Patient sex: F
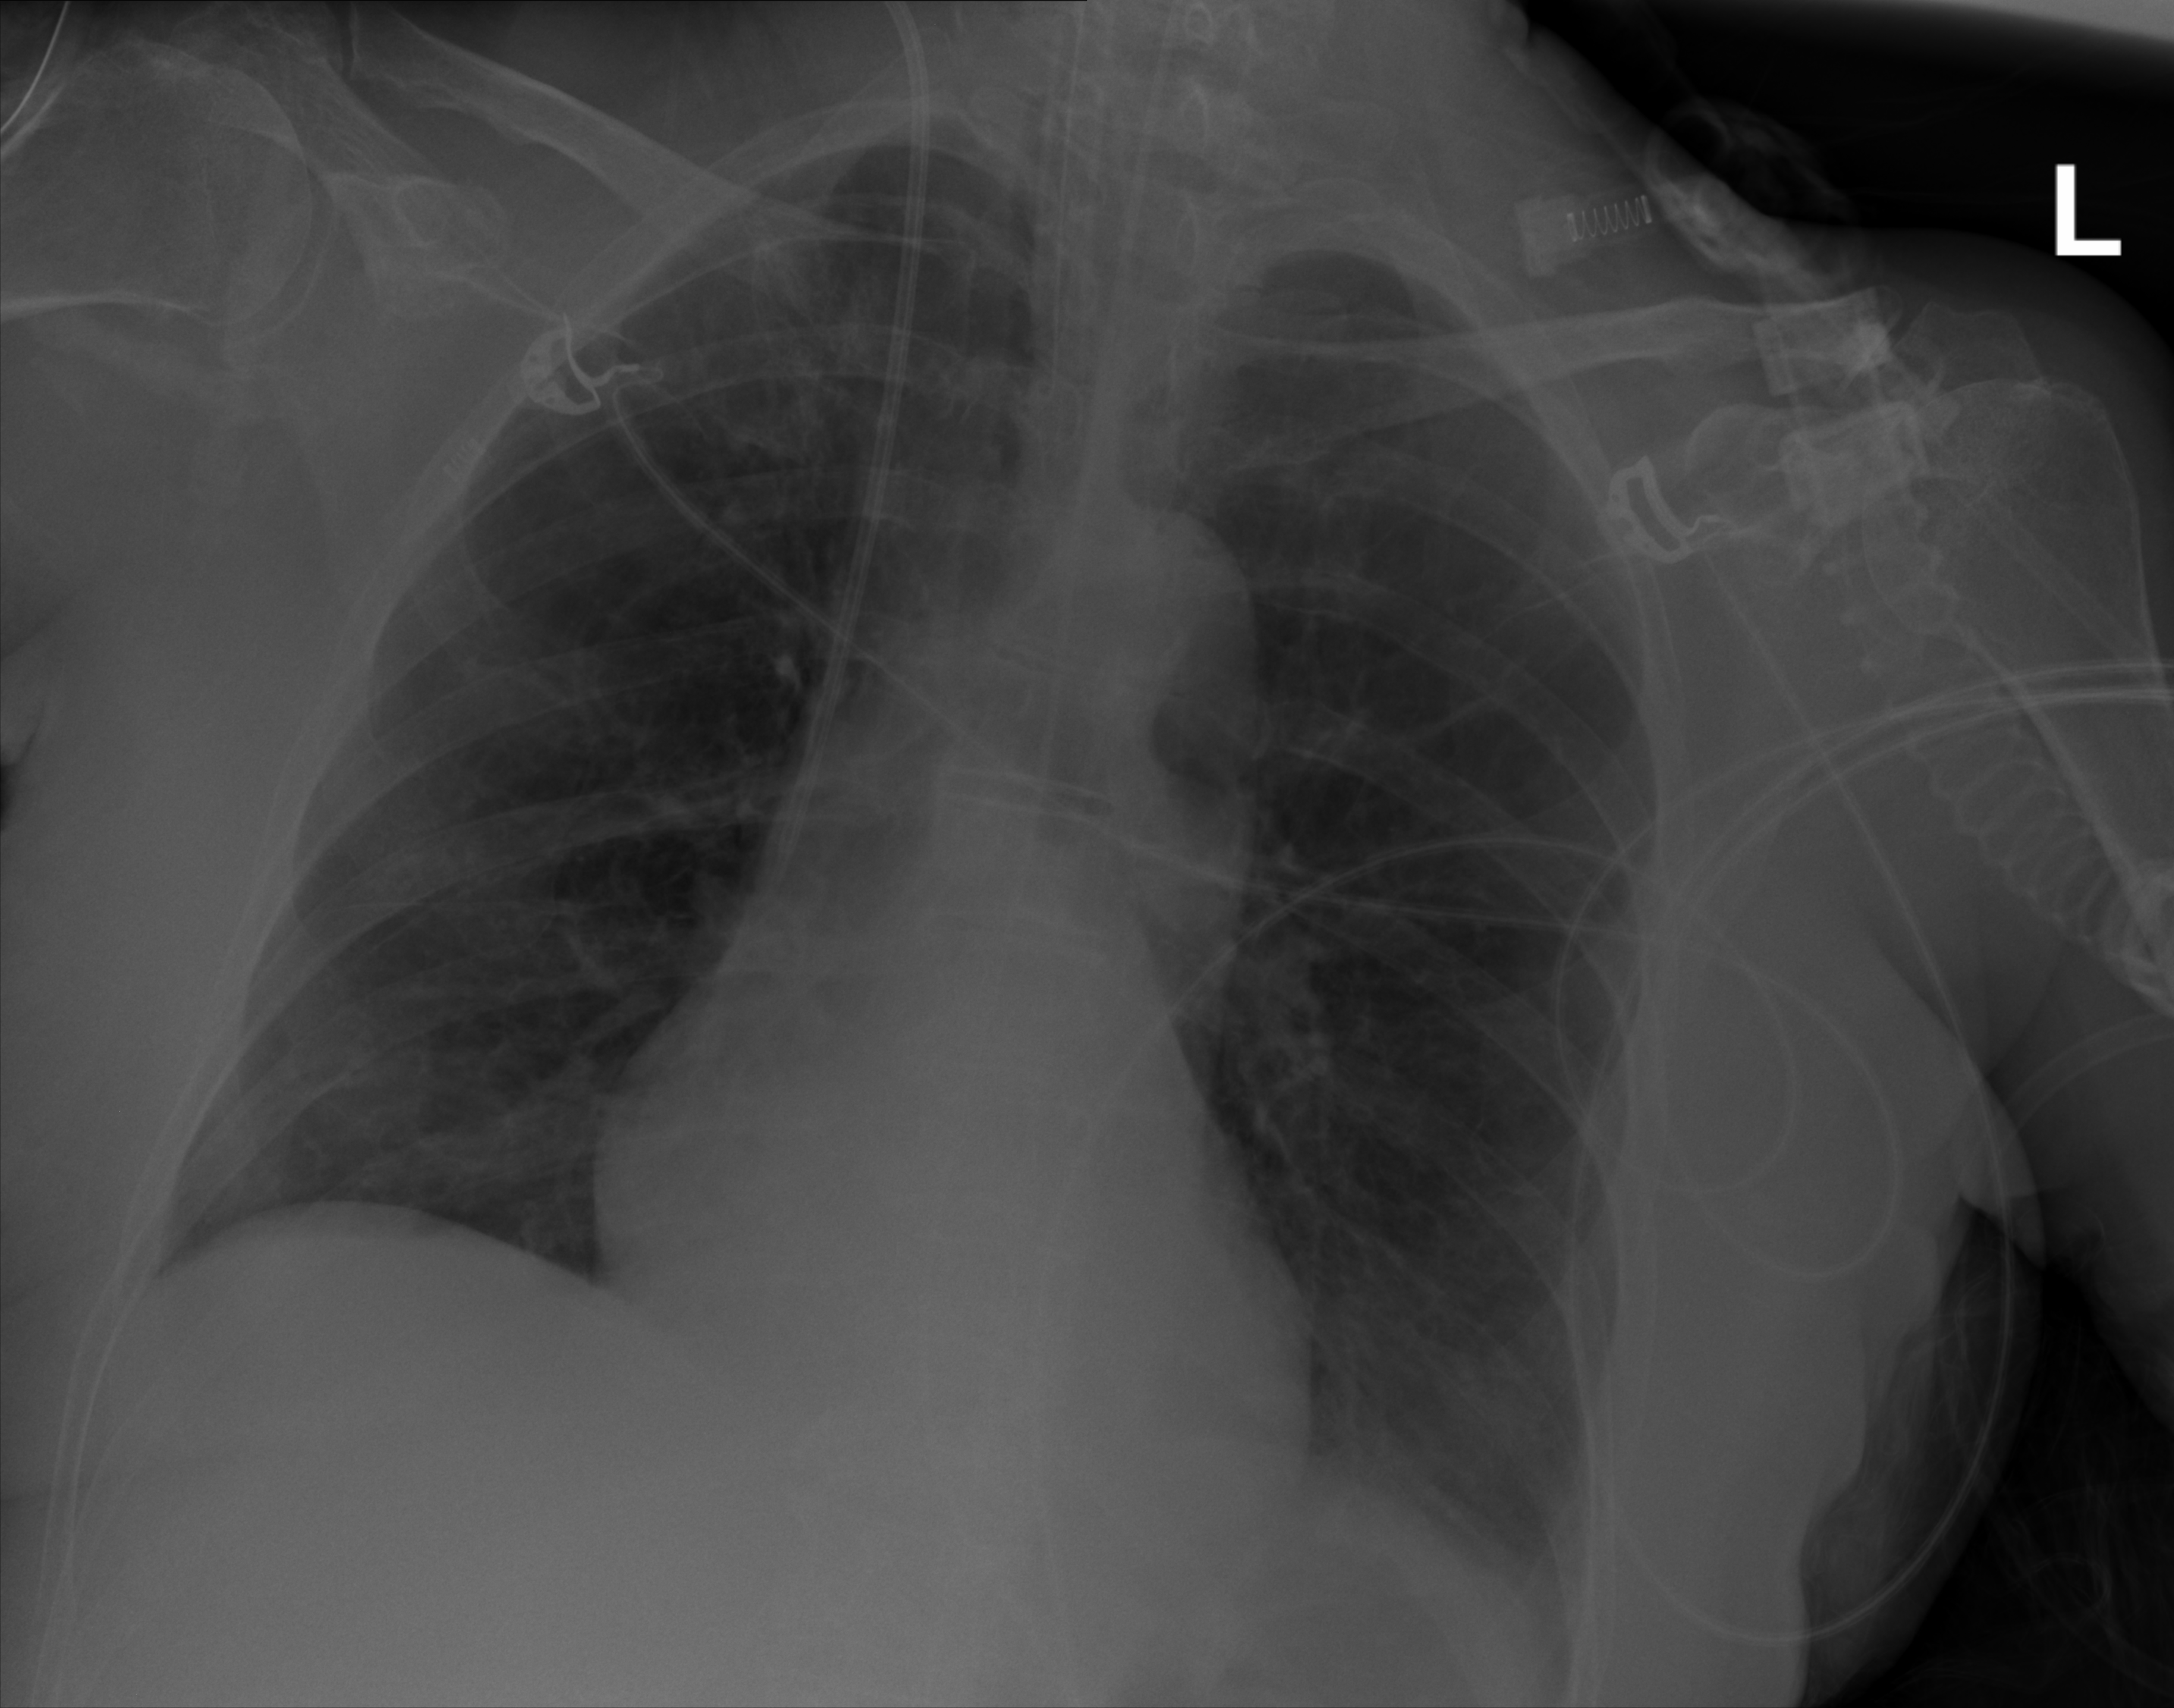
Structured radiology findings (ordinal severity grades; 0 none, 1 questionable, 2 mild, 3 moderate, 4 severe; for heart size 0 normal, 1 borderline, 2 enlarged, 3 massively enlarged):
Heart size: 0
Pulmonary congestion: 2
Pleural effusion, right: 0
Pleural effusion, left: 2
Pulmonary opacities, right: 0
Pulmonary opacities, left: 0
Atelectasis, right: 0
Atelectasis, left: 0